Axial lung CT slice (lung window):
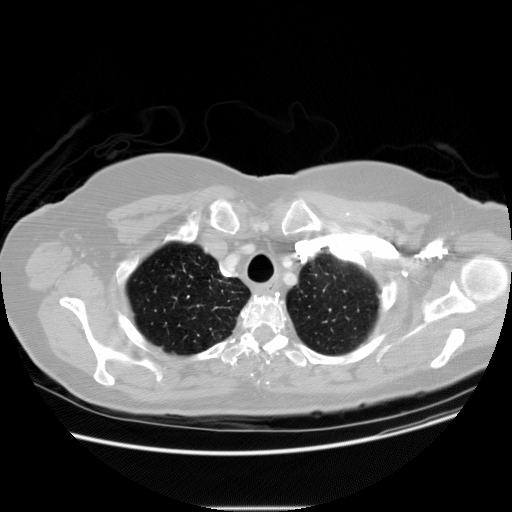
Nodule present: no